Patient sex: F
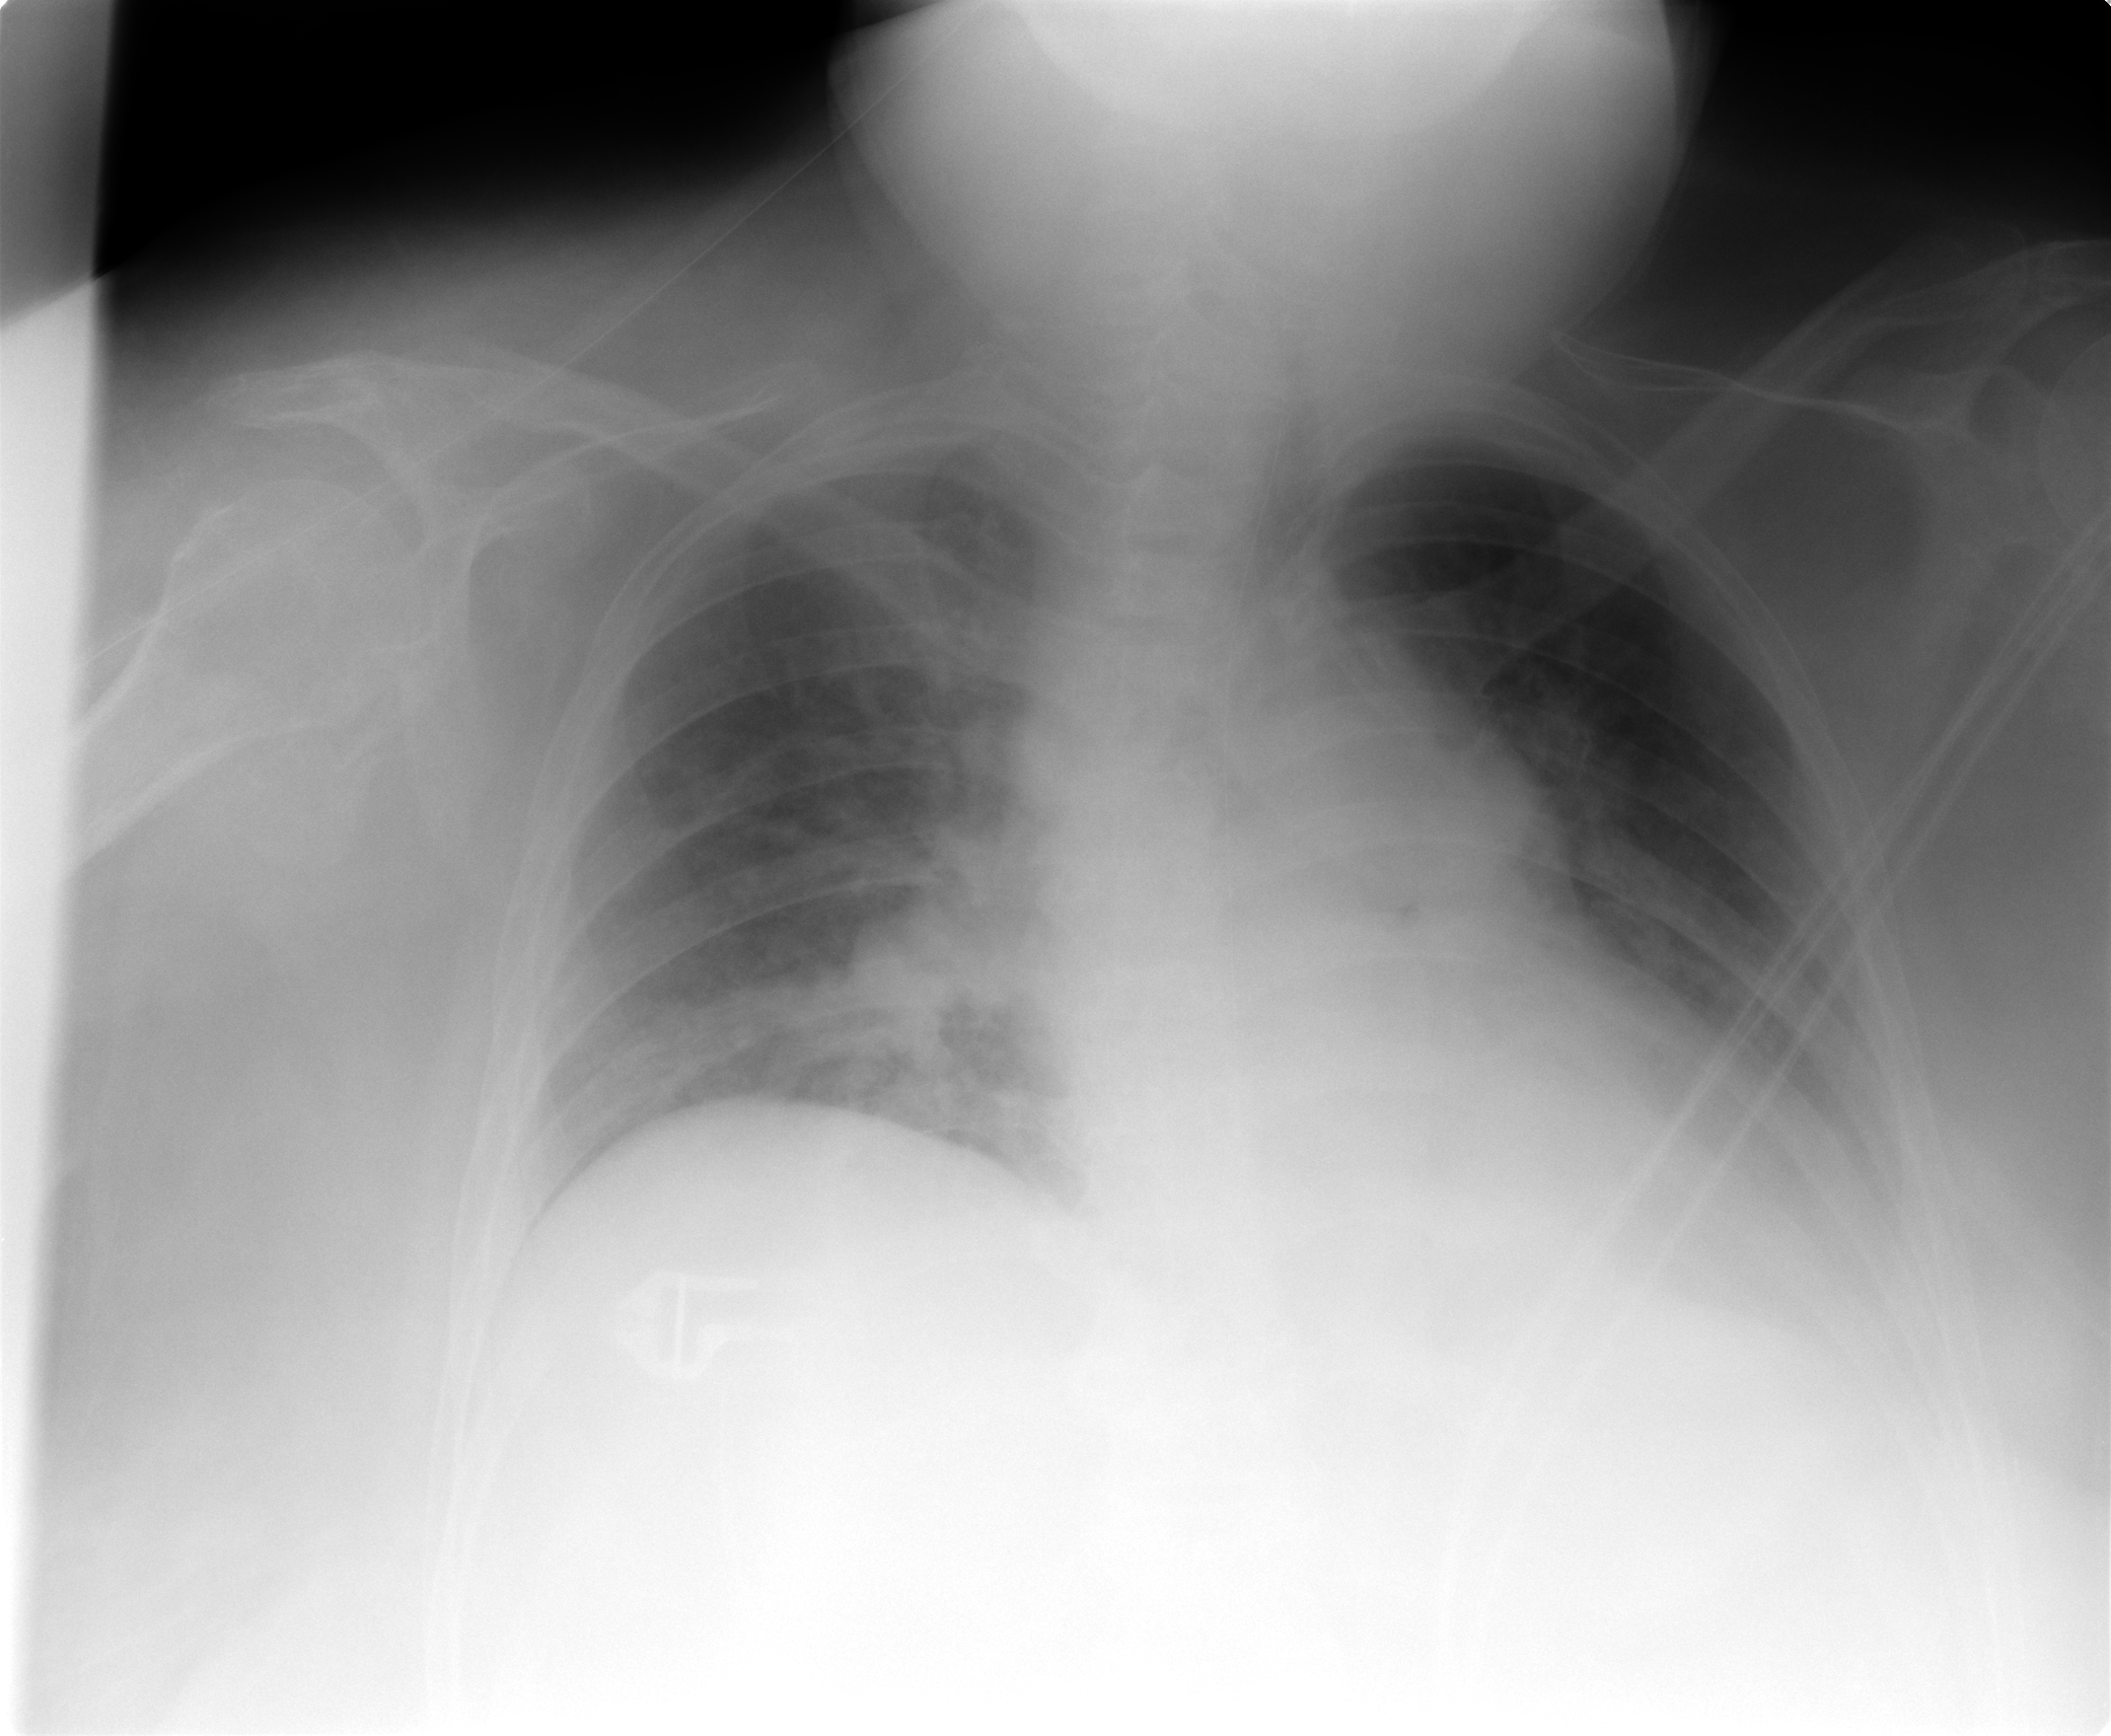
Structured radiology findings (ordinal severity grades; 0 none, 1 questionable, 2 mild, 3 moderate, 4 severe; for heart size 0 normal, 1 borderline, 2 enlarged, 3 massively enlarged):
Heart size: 2
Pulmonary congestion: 2
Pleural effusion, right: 1
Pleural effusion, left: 2
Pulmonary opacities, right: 2
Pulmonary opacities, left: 0
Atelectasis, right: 2
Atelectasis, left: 2